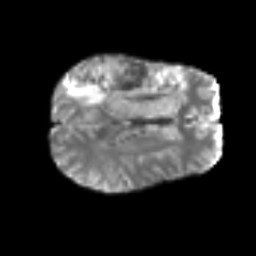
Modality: T2w
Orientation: axial
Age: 54
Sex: male
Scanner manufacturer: siemens
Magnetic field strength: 3 T
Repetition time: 6.1 s
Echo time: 0.101 s